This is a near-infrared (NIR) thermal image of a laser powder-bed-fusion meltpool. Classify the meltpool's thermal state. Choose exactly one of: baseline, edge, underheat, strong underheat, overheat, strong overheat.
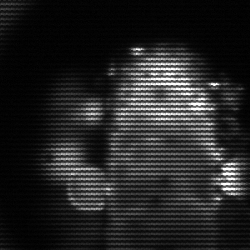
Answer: strong underheat